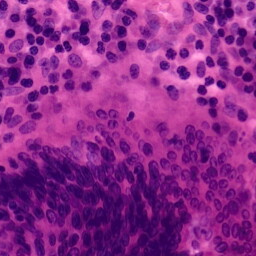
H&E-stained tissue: Colon